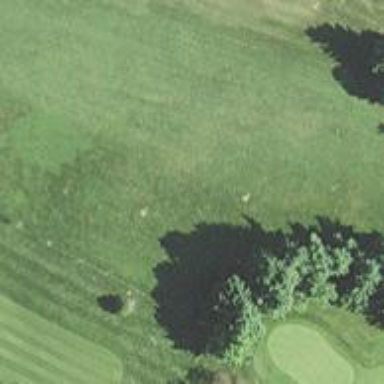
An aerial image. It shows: Driving range for golf on grass.